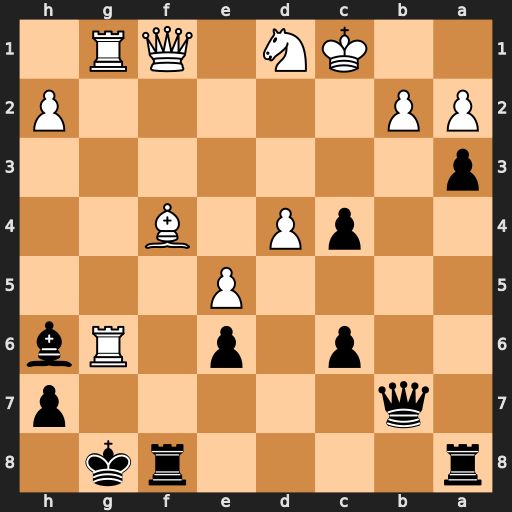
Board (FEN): r4rk1/1q5p/2p1p1Rb/4P3/2pP1B2/p7/PP5P/2KN1QR1
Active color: b
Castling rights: -
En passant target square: -
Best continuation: hxg6 Rxg6+ Bg7